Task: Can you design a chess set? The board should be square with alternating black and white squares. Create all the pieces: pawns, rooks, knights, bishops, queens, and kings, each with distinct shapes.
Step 1458:
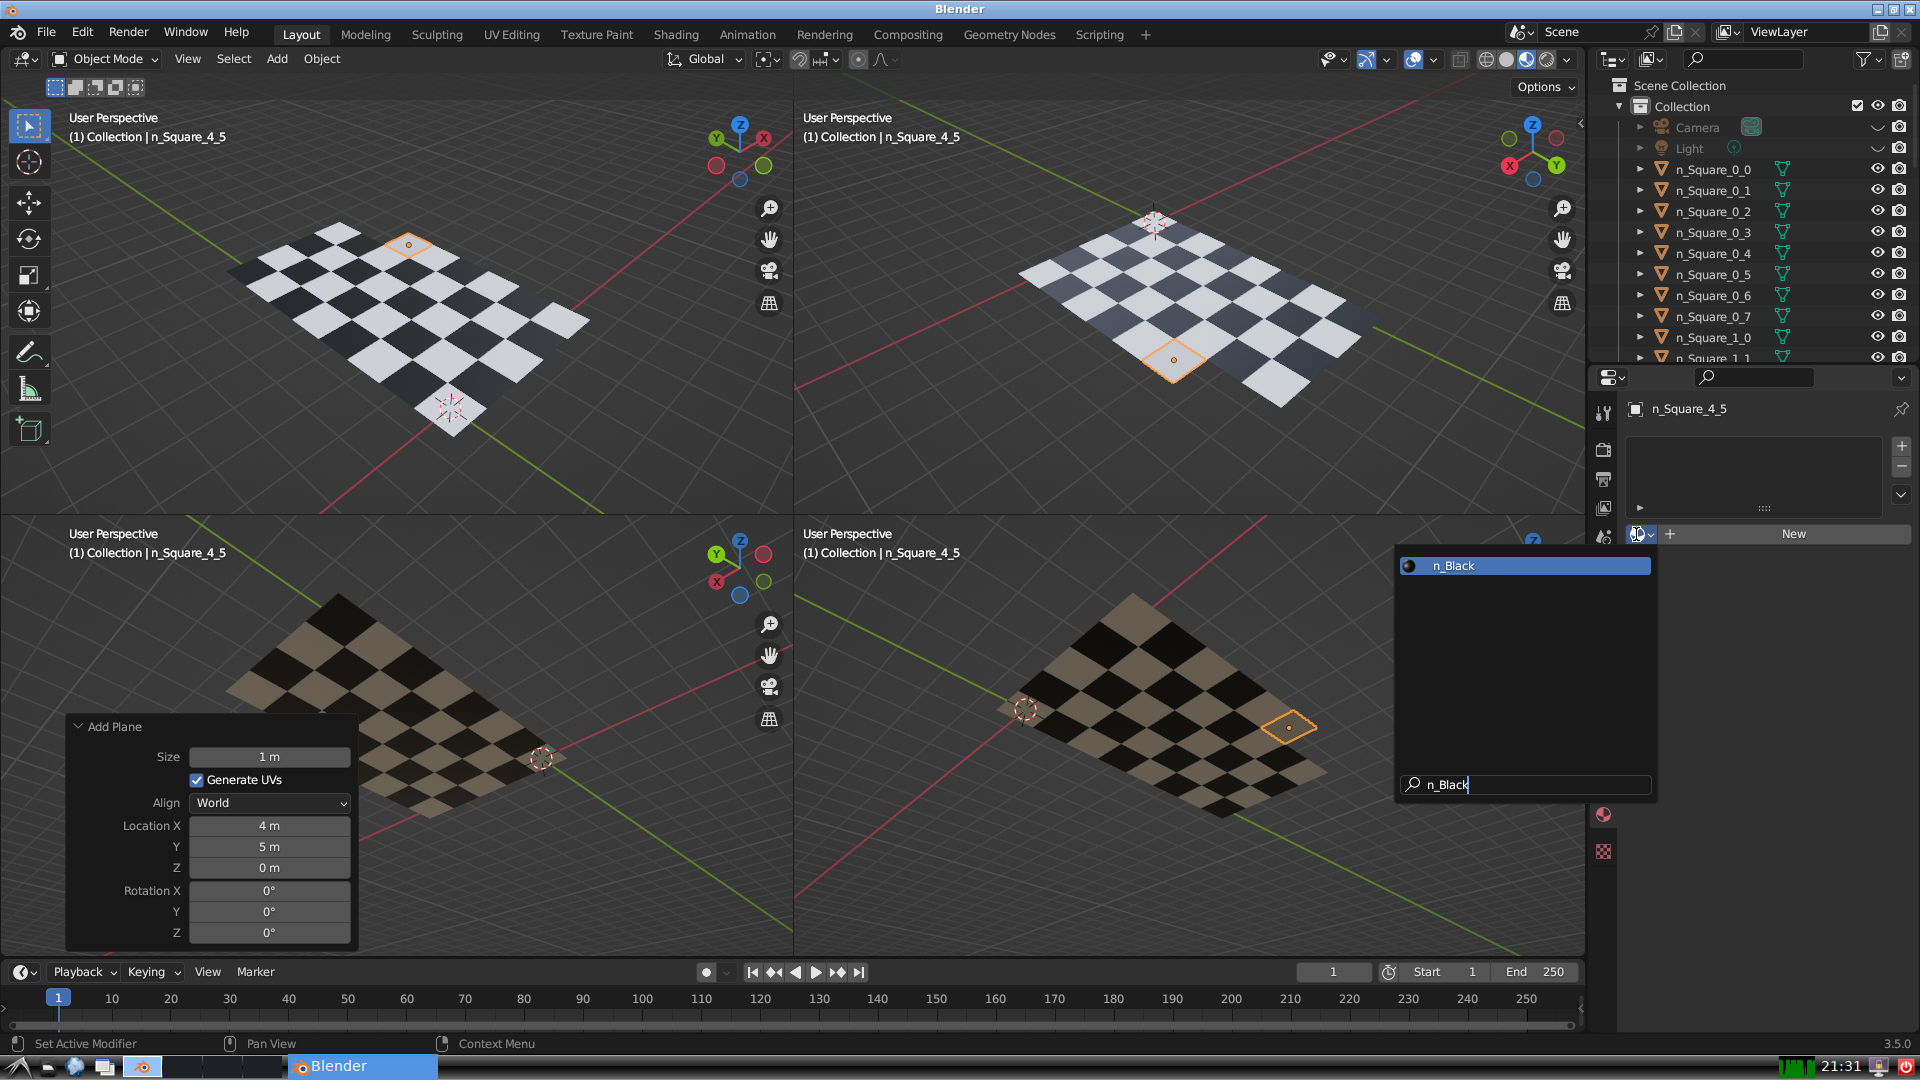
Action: {"key_press": ['Return']}